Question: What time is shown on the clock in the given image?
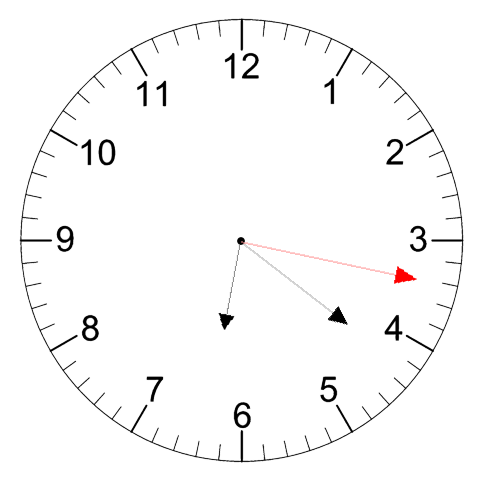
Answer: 06:21:17